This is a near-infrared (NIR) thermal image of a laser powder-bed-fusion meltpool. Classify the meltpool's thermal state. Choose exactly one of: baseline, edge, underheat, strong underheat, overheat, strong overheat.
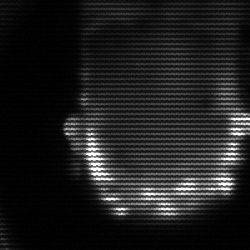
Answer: baseline